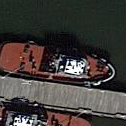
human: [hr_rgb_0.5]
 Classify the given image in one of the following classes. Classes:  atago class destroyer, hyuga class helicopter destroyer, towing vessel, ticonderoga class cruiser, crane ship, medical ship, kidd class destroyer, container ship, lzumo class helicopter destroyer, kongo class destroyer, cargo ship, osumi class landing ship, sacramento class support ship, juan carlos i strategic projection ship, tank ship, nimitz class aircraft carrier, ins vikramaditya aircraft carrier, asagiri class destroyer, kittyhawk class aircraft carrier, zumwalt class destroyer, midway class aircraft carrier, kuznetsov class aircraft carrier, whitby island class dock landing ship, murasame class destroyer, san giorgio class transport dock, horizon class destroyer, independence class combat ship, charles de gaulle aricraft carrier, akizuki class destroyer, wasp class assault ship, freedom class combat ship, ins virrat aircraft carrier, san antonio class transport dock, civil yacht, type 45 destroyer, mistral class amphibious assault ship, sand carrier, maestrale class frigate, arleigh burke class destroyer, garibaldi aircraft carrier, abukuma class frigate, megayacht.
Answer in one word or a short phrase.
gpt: Towing vessel